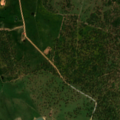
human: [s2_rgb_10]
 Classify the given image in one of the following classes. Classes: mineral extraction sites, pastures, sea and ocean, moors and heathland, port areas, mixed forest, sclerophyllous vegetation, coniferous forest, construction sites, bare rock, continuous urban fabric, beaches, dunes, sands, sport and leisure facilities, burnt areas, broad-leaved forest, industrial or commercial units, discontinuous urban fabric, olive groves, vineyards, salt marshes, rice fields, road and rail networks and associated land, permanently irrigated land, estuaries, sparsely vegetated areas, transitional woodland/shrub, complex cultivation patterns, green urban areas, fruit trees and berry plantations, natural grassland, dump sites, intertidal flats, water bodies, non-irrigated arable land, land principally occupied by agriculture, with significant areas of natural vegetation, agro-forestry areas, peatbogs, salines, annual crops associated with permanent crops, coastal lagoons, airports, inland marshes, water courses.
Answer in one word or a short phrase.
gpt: continuous urban fabric